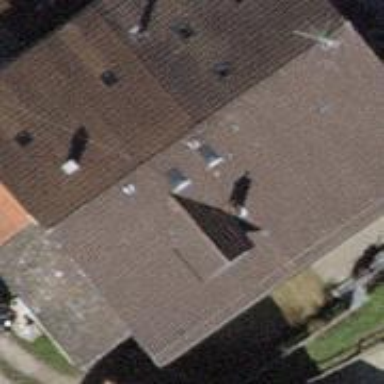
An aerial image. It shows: Gabled roofed house.